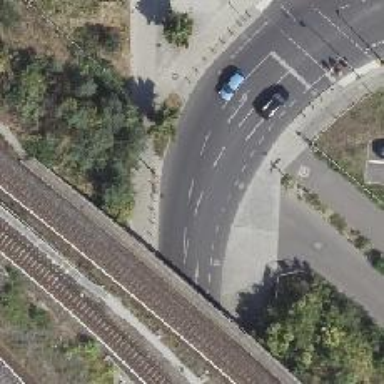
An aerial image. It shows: Tertiary road with asphalt surface. There are separate lanes for cycling on the left and sidewalks on both sides.